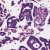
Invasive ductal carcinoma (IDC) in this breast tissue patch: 1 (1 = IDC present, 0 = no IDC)